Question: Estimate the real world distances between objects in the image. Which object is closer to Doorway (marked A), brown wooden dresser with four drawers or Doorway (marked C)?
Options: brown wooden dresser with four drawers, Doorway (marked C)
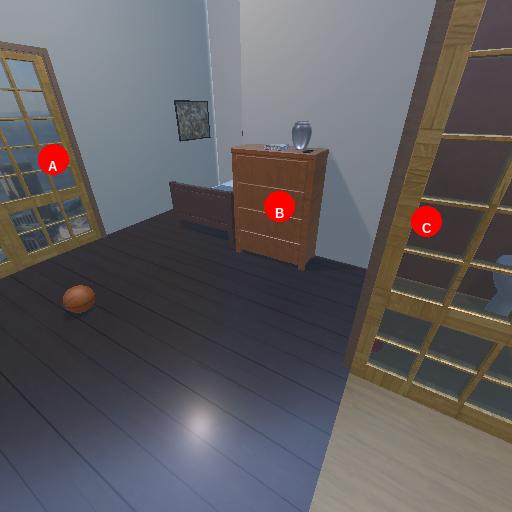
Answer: brown wooden dresser with four drawers